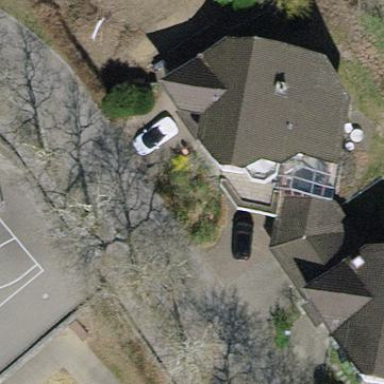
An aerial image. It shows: Detached building with gabled tile roof.